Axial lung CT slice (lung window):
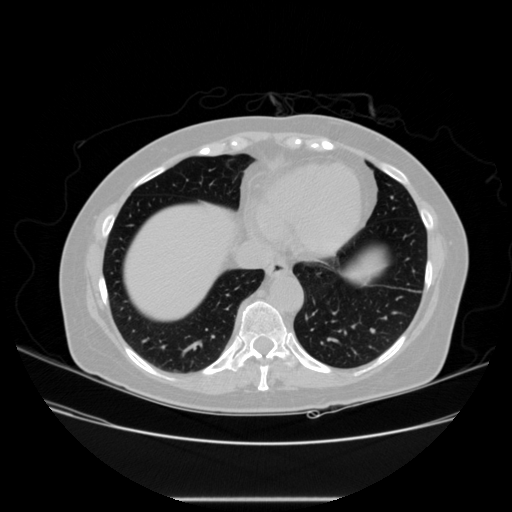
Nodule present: no